Question: Ok, so i have been given the assignment to make a guessing game. I have it all done and ready, the only problem is when I try to run it says this:

'''
Dim MAX, MIN
MAX = 99
MIN = 0
Randomize
Number = (Int((MAX-MIN+1)*Rnd+MIN))
Do Until Answer = Number
Answer = InputBox("Guess A Number Between:" & vbNewLine & "0 And 100", "Guessing Game:")
If Answer = "" Then
Quit = MsgBox("Do You Wish To Quit?",vbYesNo,"Quit:")
If Quit = vbYes Then
WScript.Quit 0
End If
Else If Answer = Number Then
MsgBox("Congrats You Got It!")
Else
MsgBox("Nope, Try Again...")
End If
Loop
'''
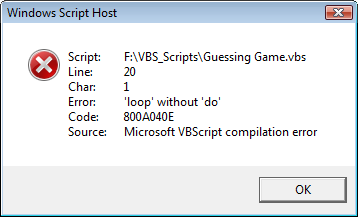
Answer: Got it; simple oops:
'''
Else If Answer = Number Then
'''
Should be:
'''
ElseIf Answer = Number Then
'''
Separating 'Else If' is creating a new 'If' block, throwing everything off.